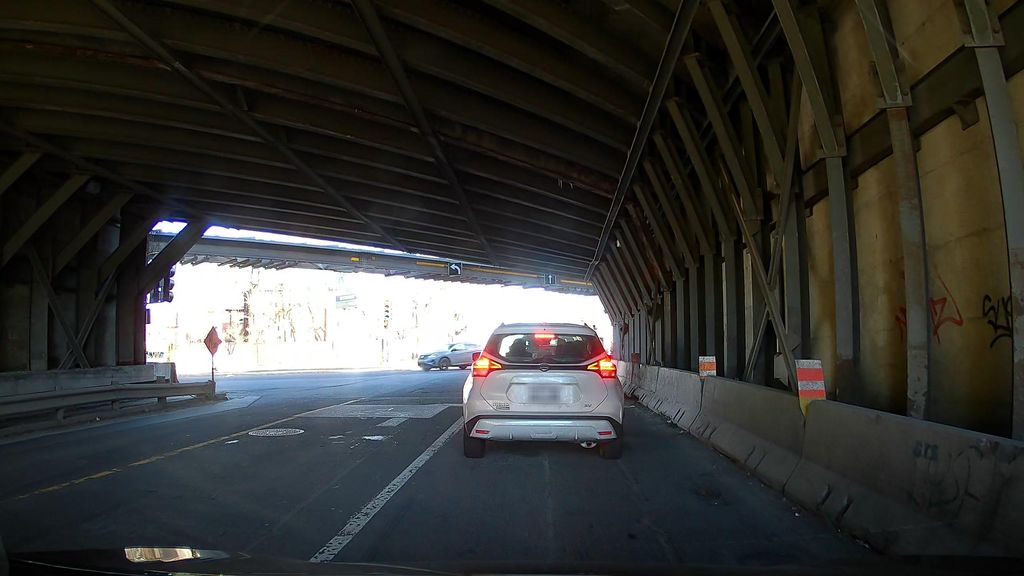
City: montreal